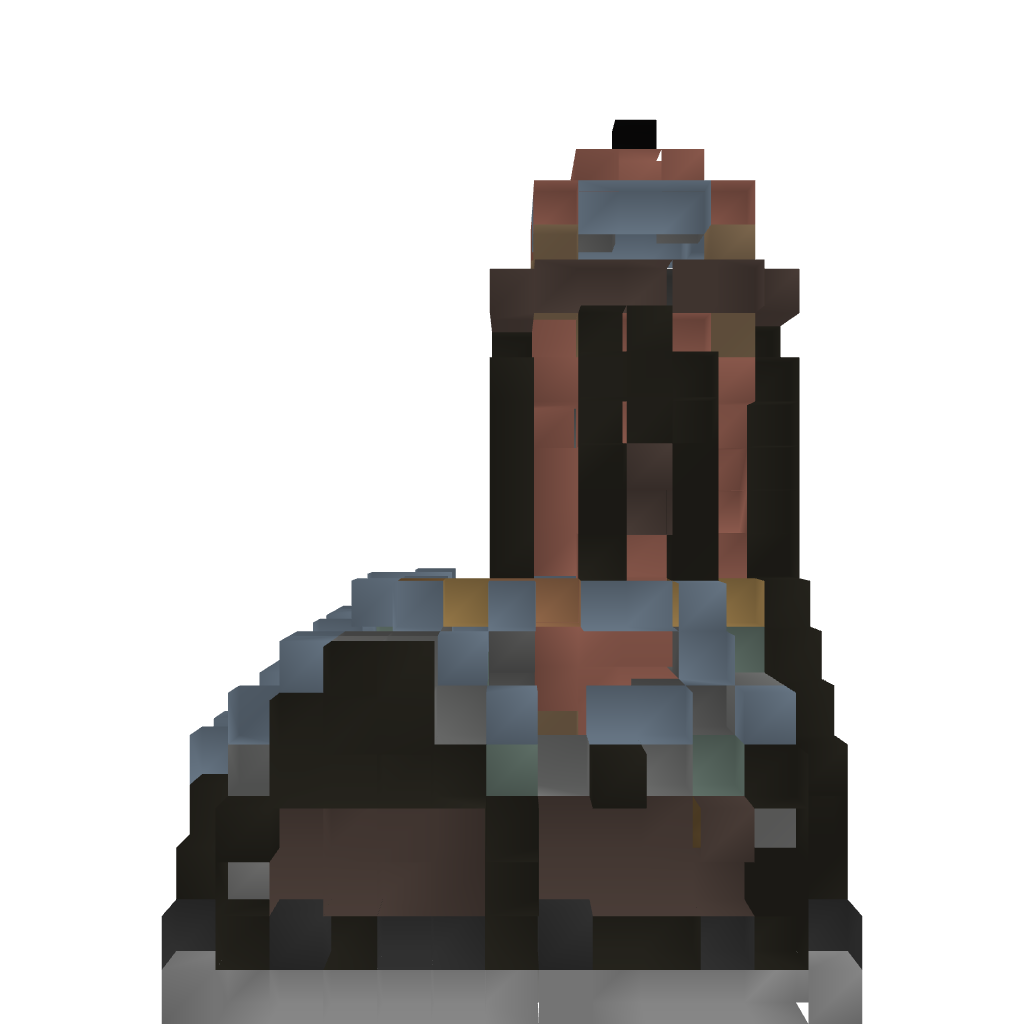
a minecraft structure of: Outpost